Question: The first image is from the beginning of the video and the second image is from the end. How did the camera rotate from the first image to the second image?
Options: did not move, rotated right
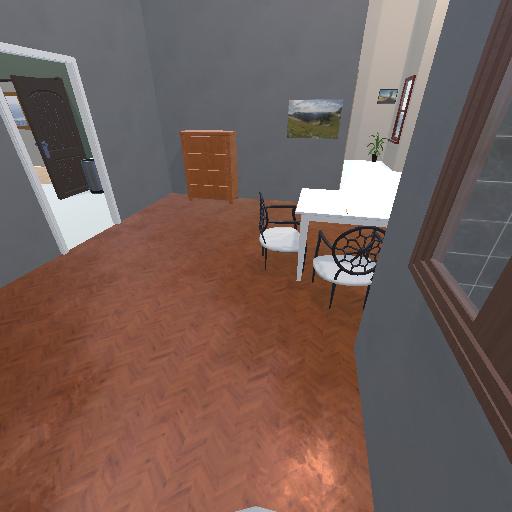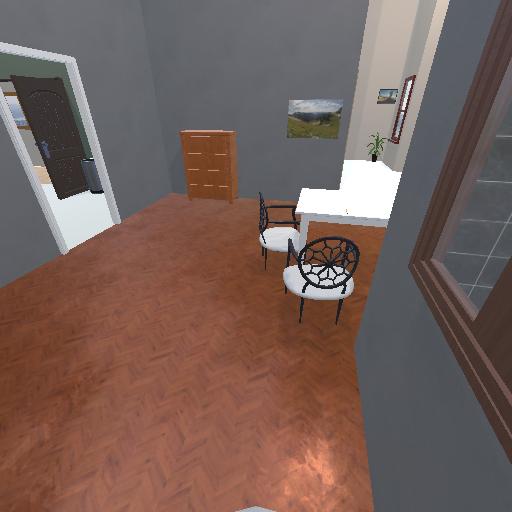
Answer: did not move